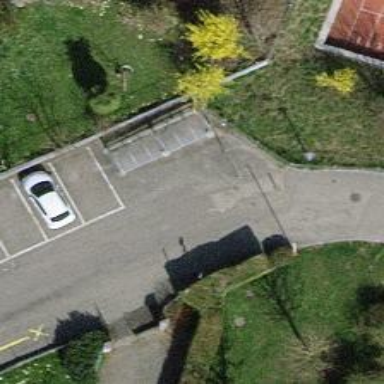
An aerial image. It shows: Shed designated as bicycle parking facility.